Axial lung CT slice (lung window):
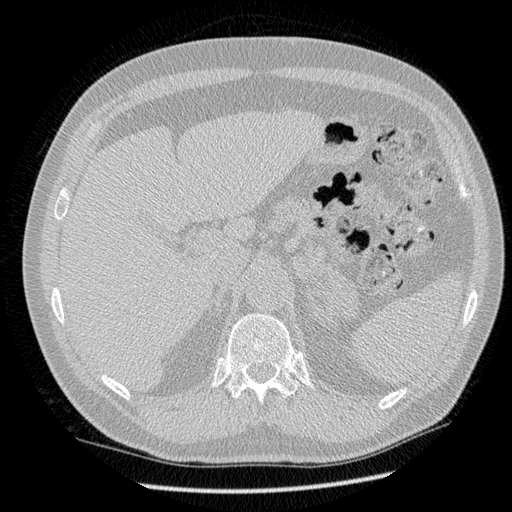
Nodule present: no